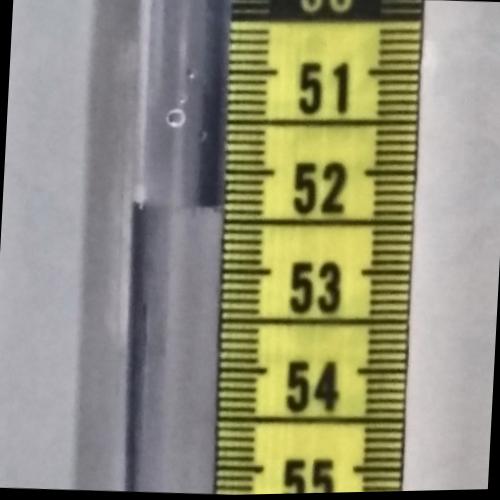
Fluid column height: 52.3 cm